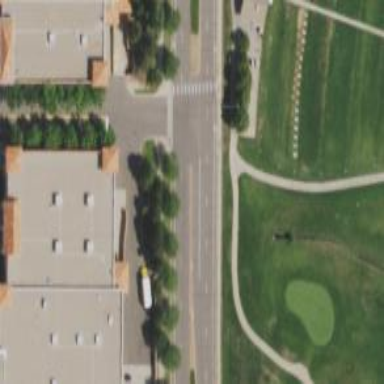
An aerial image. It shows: Golf cartpath that is also road path.